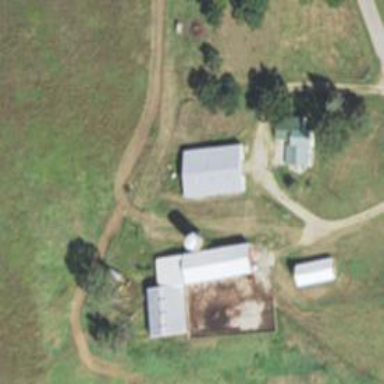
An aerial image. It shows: Silo.